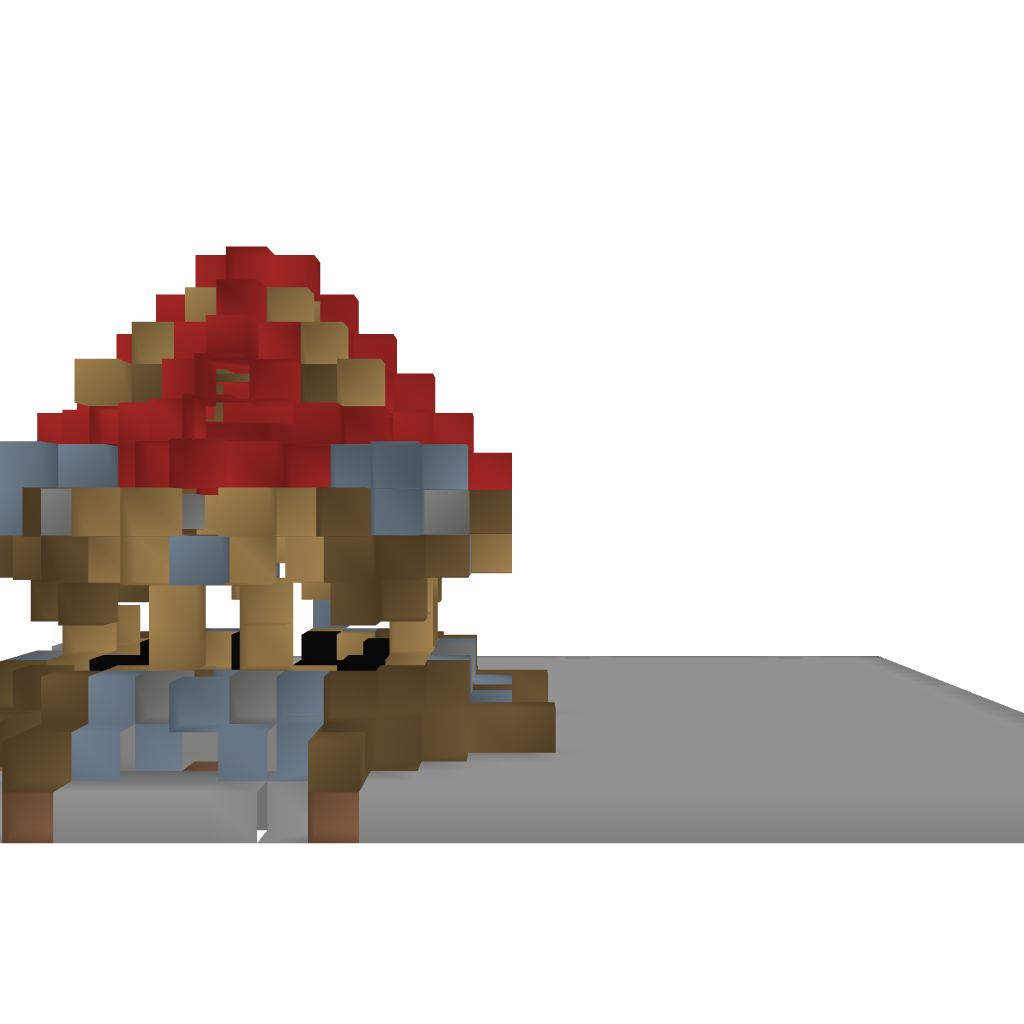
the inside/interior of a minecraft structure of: Orc Hut My _Kingrazor_